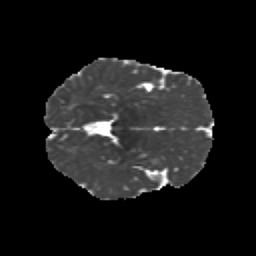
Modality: MD
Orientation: axial
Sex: male
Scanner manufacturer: siemens
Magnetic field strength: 3 T
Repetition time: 5 s
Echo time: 0.071 s